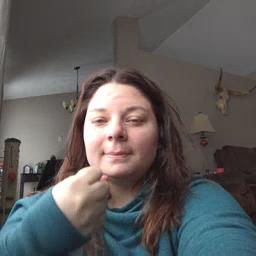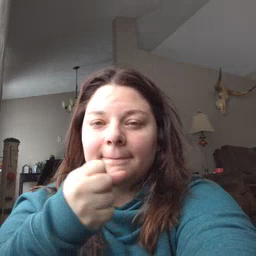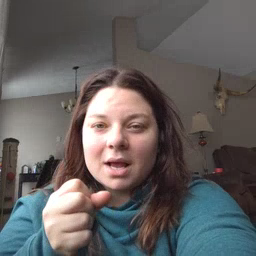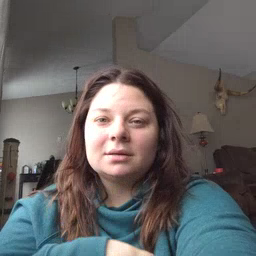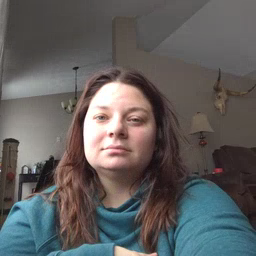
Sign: make